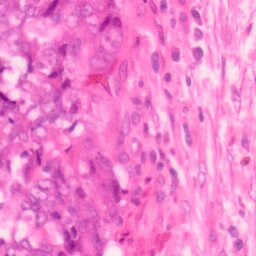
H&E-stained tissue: Colon